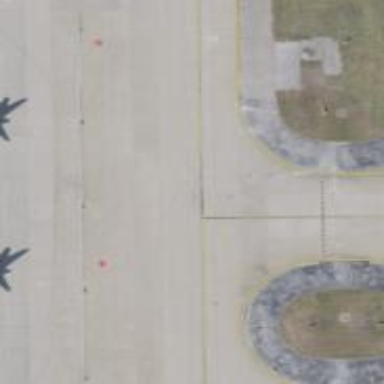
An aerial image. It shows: View of taxiway at the airport.